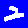
Digit: 2